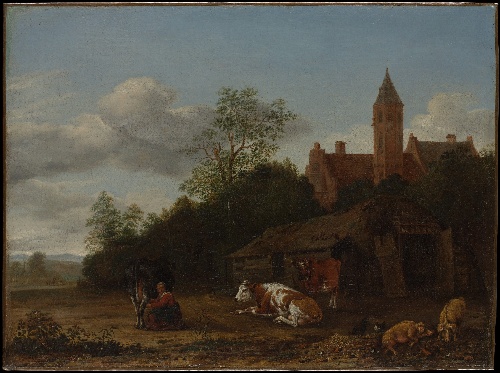
Title: Barnyard Scene
Artist: Anthonie van Borssom
Artist bio: Dutch, Amsterdam 1630/31–1677 Amsterdam
Date: ca. 1650–55
Object type: Painting
Classification: Paintings
Medium: Oil on canvas
Dimensions: 20 x 27 in. (50.8 x 68.6 cm)
Department: European Paintings
Credit line: The Friedsam Collection, Bequest of Michael Friedsam, 1931
Accession year: 1932
Repository: Metropolitan Museum of Art, New York, NY
Tags: Pigs|Women|Cows|Sheep